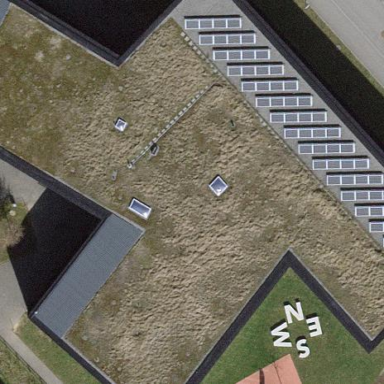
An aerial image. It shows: School.